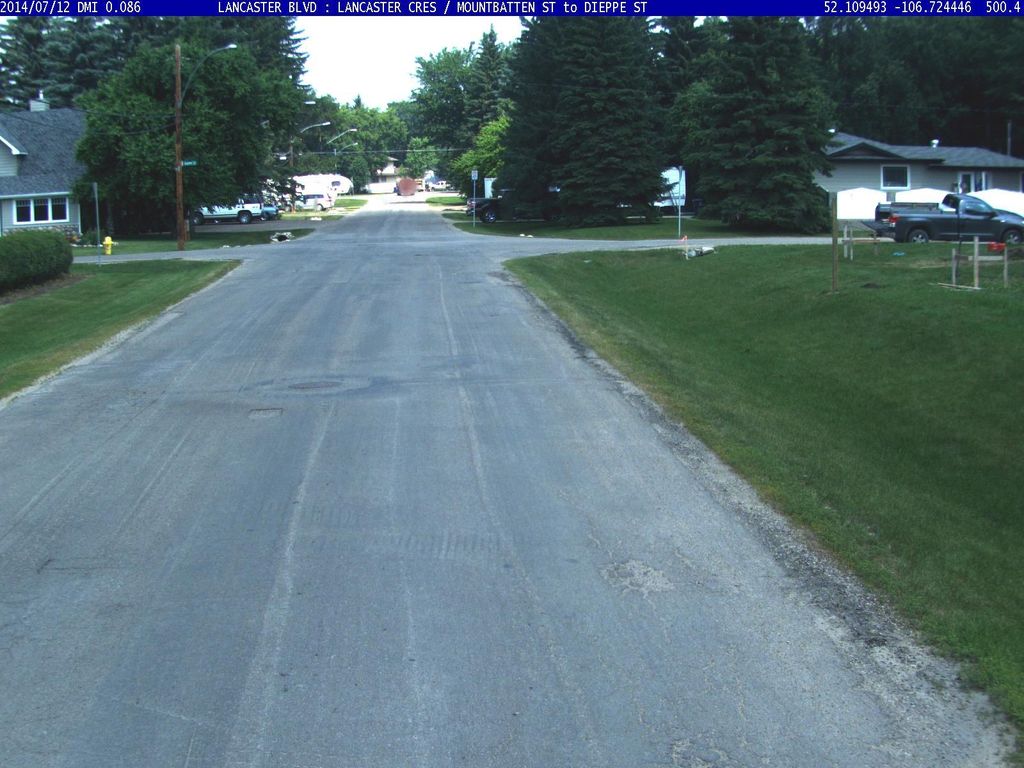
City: saskatoon